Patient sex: F
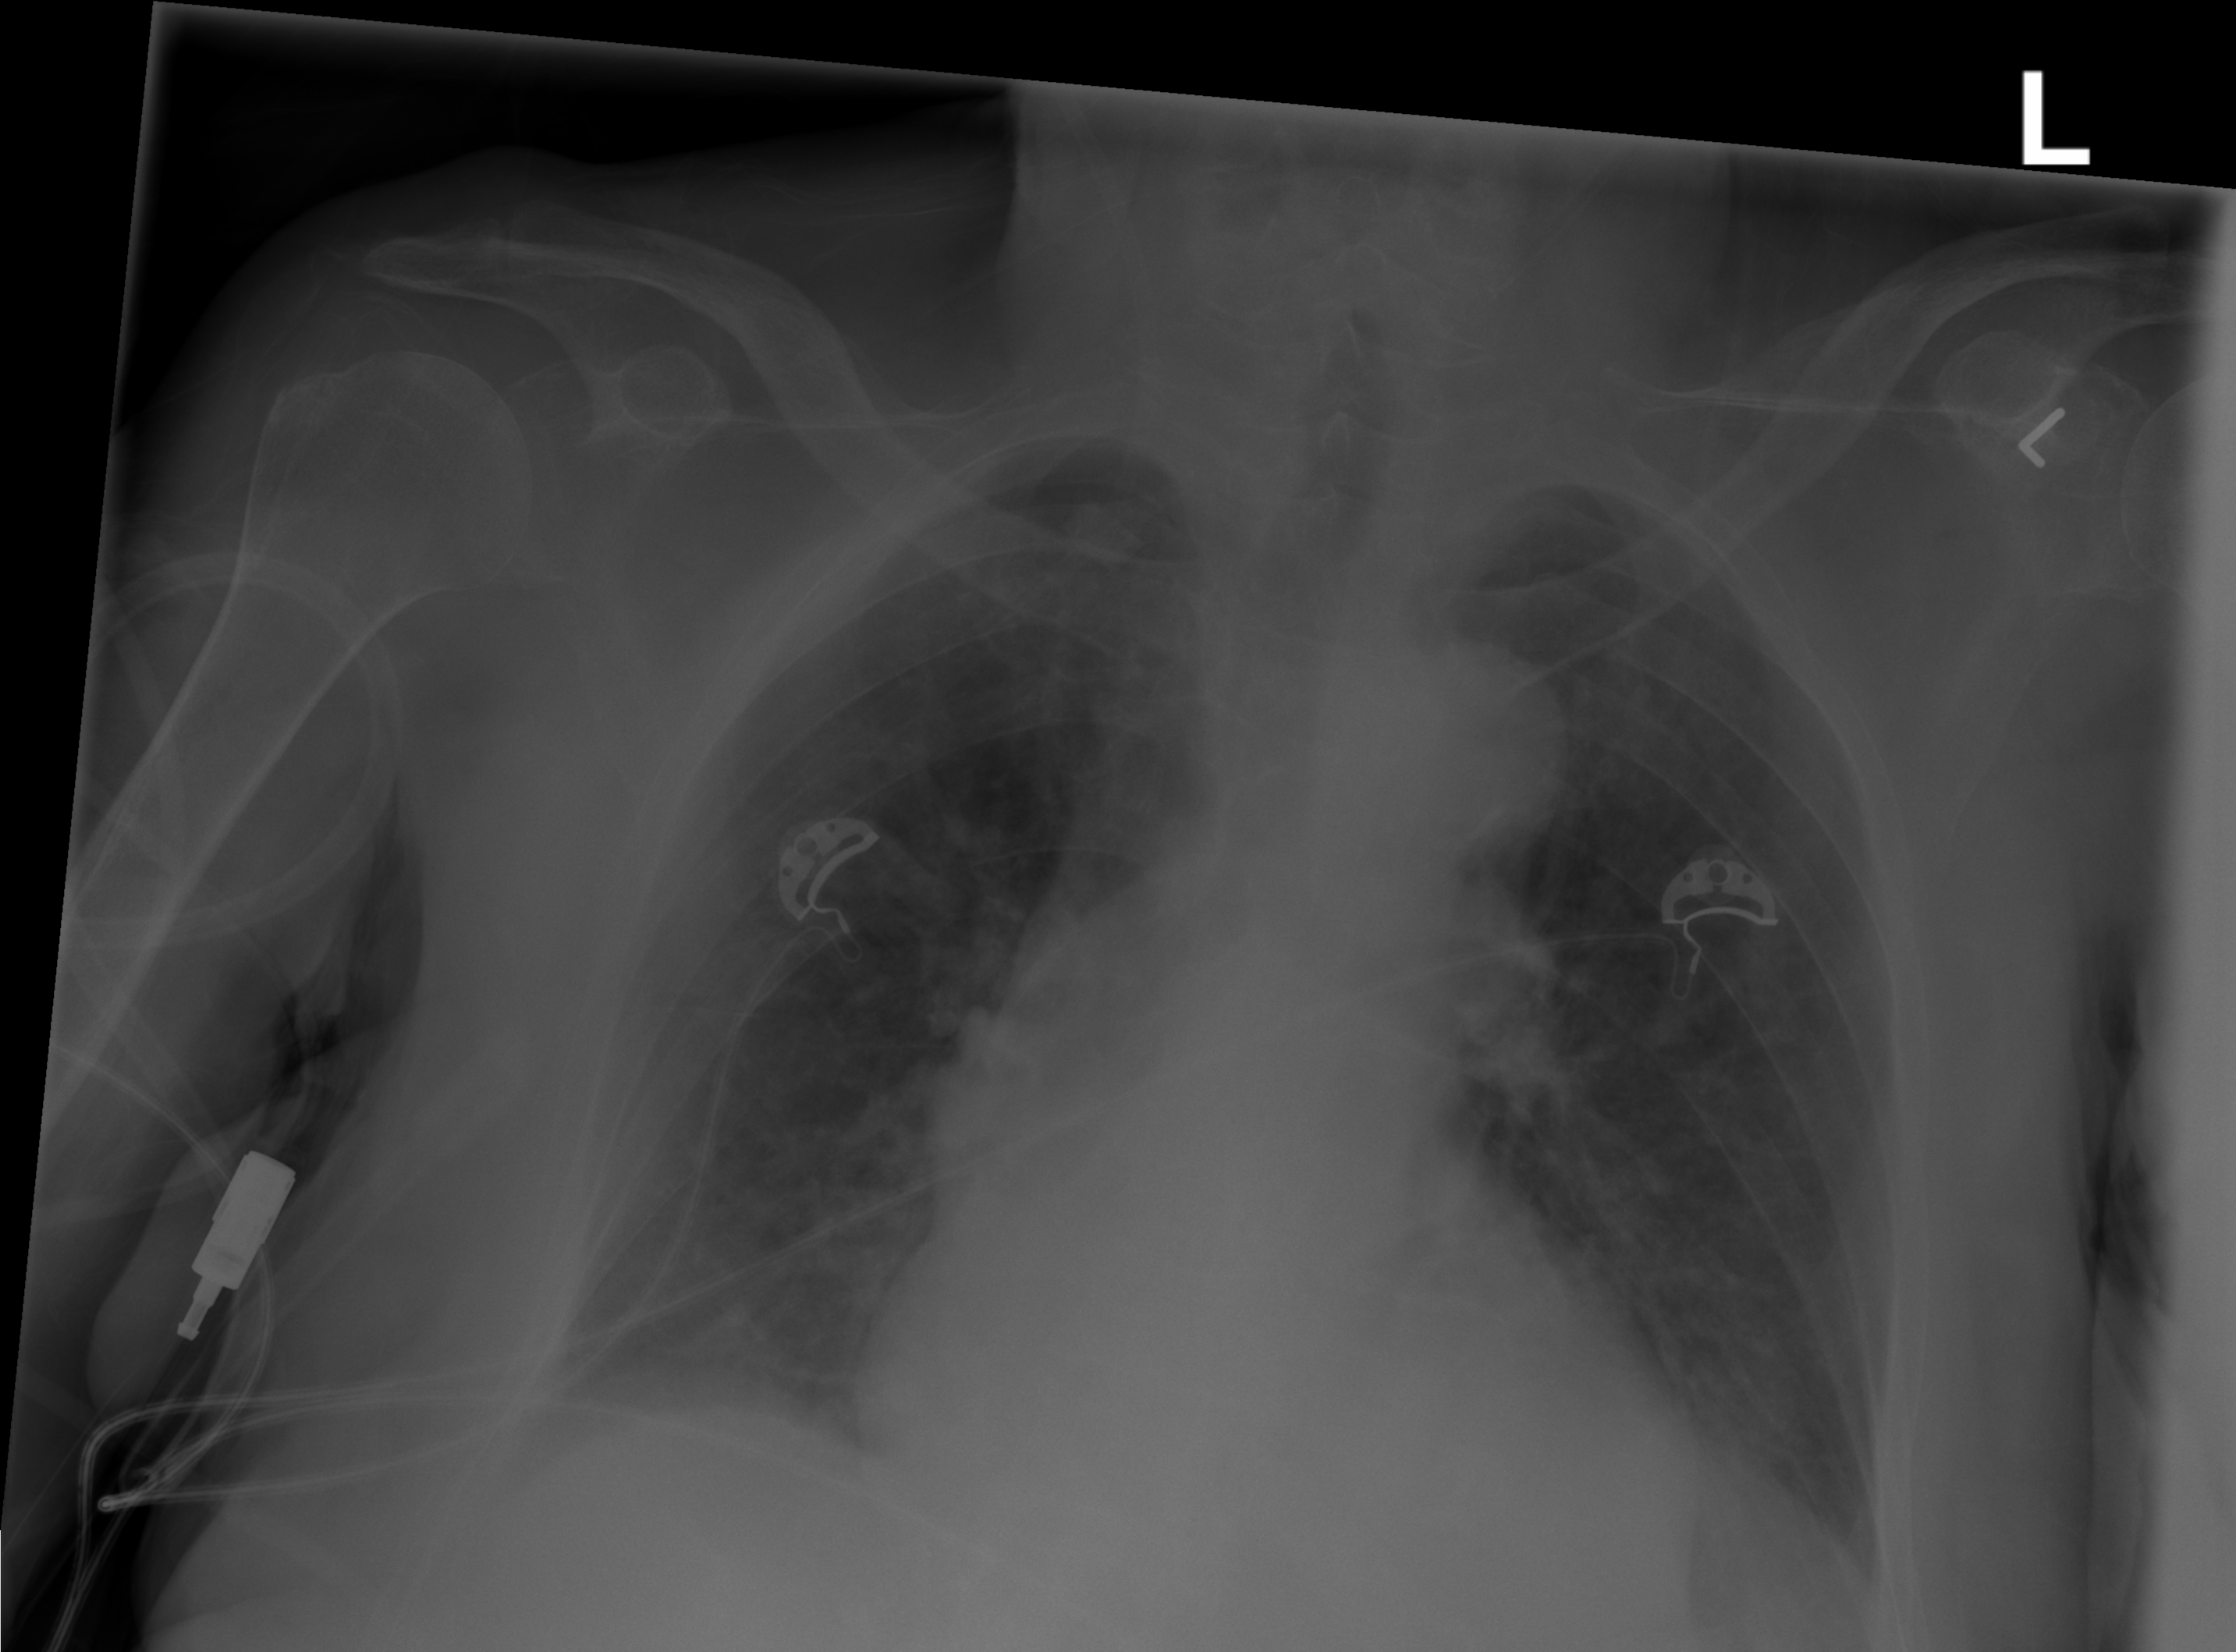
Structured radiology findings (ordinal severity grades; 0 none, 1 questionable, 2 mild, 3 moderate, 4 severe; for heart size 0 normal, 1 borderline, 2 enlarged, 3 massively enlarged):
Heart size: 0
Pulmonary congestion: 2
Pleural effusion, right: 0
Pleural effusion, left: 0
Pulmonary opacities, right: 0
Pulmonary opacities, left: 0
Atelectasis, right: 1
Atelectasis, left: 1